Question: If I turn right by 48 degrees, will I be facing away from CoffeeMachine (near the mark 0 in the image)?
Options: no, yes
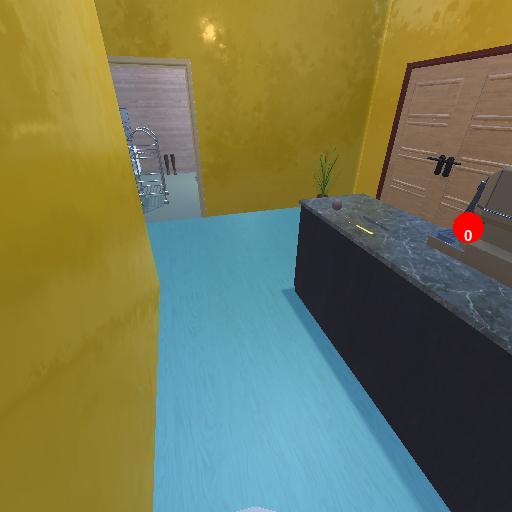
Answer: no